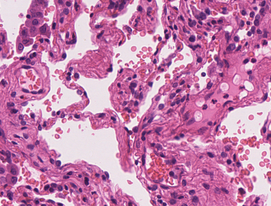
Tumor epithelial tissue: no
Tumor-associated stroma tissue: no
Normal tissue: yes